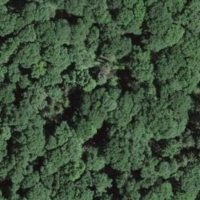
EUNIS habitat code: 41
Species observed at this site:
Corvus corone
Turdus philomelos
Lophophanes cristatus
Troglodytes troglodytes
Dendrocopos major
Streptopelia decaocto
Regulus ignicapilla
Gallinago gallinago
Sylvia atricapilla
Columba palumbus
Phylloscopus collybita
Scolopax rusticola
Dendrocoptes medius
Hirundo rustica
Dryocopus martius
Milvus milvus
Pica pica
Garrulus glandarius
Coccothraustes coccothraustes
Falco tinnunculus
Delichon urbicum